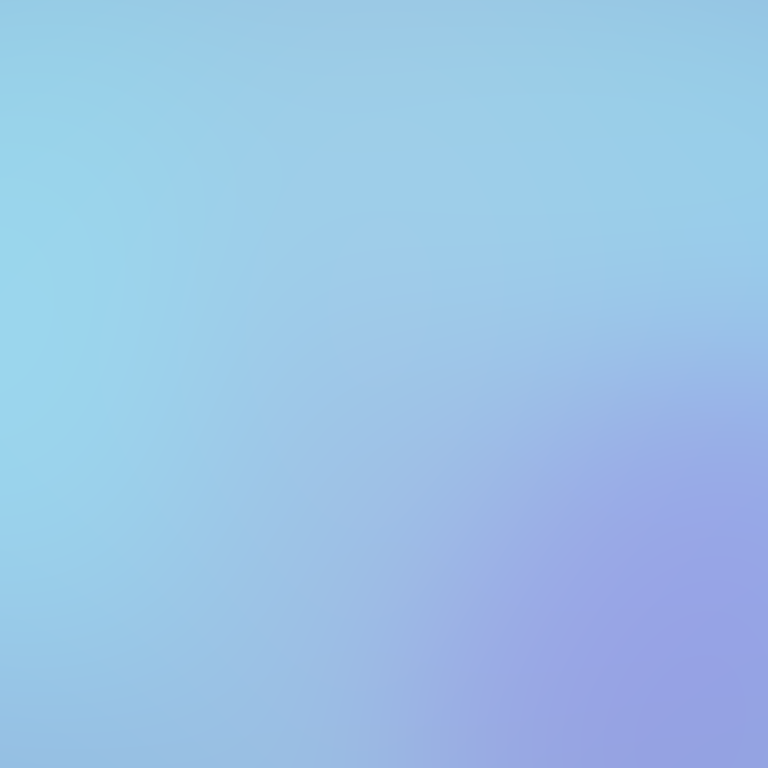
Abstract light effect, smooth gradient from soft blue to gentle purple, serene atmosphere, diffuse light, no room, no furniture, no objects.